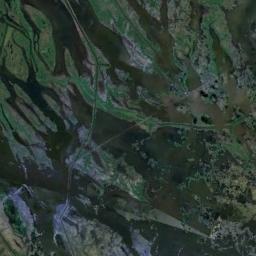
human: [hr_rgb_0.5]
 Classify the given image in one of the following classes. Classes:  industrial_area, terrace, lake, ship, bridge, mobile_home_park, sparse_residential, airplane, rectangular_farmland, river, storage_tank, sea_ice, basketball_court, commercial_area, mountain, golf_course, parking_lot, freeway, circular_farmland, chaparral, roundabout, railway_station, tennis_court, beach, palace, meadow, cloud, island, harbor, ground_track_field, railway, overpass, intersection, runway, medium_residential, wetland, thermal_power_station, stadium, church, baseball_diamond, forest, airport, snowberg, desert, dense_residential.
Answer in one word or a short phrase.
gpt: wetland